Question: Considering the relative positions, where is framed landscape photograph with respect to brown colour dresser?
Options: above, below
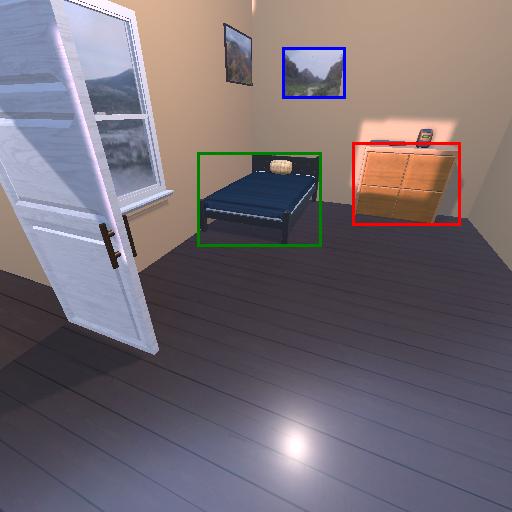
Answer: above